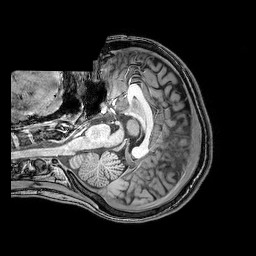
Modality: T1w
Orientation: axial
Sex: female
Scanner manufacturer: philips
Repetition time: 0.008168 s
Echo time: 0.00374 s